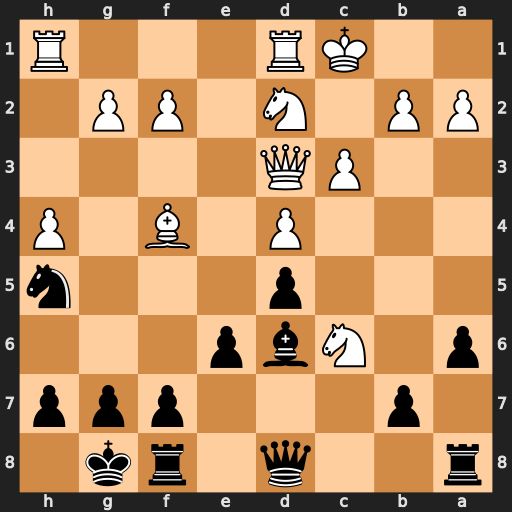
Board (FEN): r2q1rk1/1p3ppp/p1Nbp3/3p3n/3P1B1P/2PQ4/PP1N1PP1/2KR3R
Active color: b
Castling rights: -
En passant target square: -
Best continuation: Nxf4 Nxd8 Nxd3+